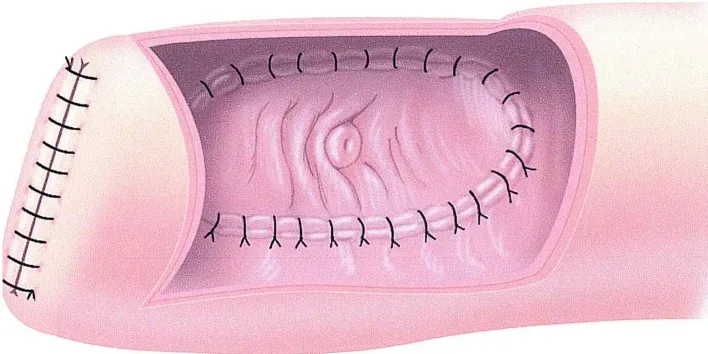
Ampulla of Vater is jejunal anastomosis. After the enterotomy in the jejunum is made, a line of sutures inferiorly is made with absorbable sutures tied on the inside of jejunum. Superiorly, the sutures are placed to be tied outside the jejunum.
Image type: pathology (gram)